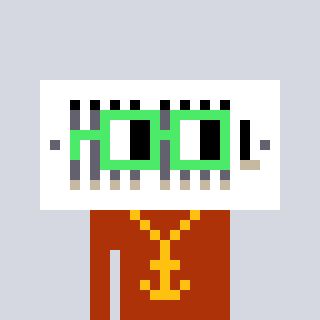
a pixel art character with square light green glasses, a vent-shaped head and a hotbrown-colored body on a cool background